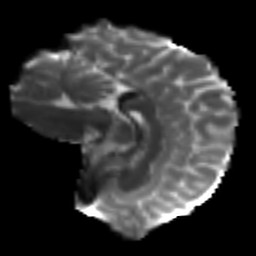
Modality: T2w
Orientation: sagittal
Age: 26
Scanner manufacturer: siemens
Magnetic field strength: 3 T
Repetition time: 4.52 s
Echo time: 0.084 s